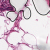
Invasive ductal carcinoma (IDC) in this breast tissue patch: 0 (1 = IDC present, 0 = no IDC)